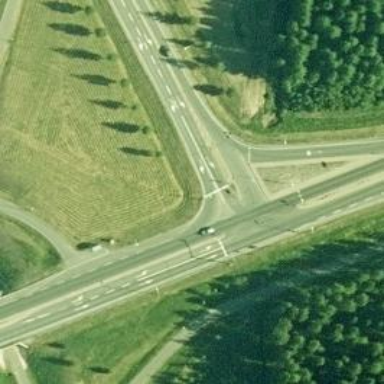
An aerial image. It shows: Secondary road.